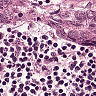
Metastatic tissue present: yes